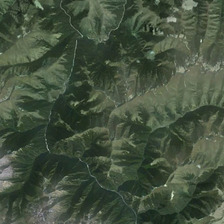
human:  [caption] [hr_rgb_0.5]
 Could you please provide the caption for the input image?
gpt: it is a piece of green mountain .

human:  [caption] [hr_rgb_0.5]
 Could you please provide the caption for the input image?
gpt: it is a piece of green mountain .

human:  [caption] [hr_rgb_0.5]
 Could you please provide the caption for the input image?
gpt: it is a piece of green mountain .

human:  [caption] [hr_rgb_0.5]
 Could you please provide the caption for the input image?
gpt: it is a piece of green mountain .

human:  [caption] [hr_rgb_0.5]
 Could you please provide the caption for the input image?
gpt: it is a piece of green mountain .